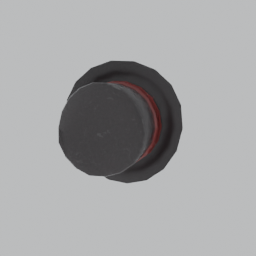
Label: people